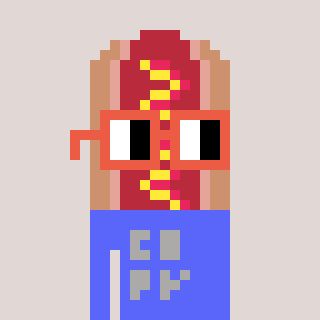
a pixel art character with square orange glasses, a hotdog-shaped head and a purple-colored body on a warm background